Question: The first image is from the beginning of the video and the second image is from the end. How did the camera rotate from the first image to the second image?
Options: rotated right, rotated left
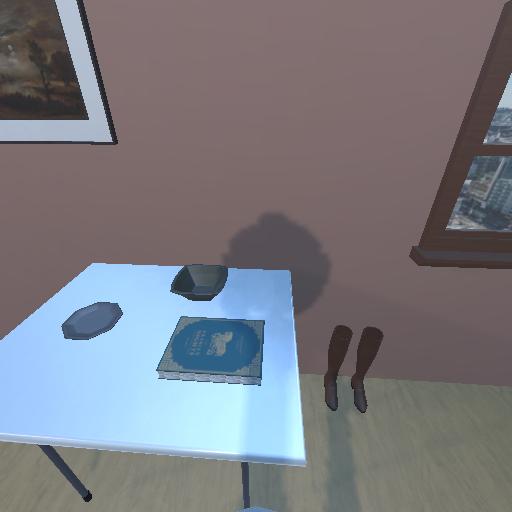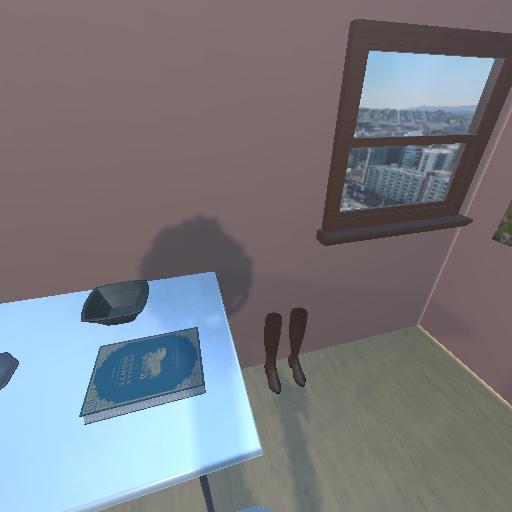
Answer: rotated right